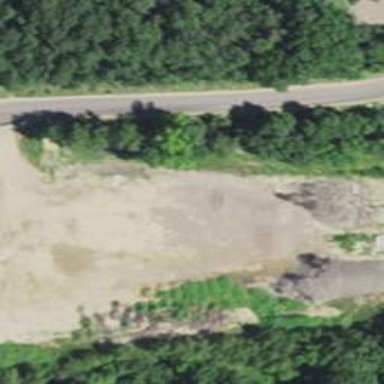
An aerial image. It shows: Quarry area.